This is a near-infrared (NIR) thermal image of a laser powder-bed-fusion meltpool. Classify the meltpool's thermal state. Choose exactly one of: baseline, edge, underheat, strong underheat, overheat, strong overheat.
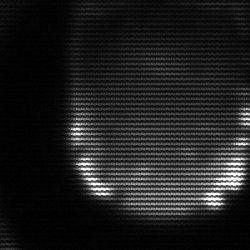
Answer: edge